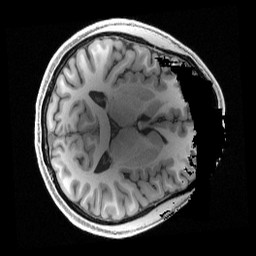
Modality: T1w
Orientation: axial
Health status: healthy
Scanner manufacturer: siemens
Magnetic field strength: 3 T
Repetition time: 2.4 s
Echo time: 0.00222 s